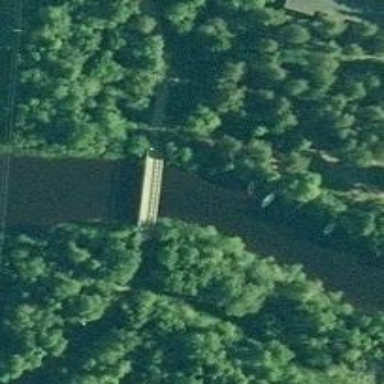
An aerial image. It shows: Bridge over cycleway with grade2 tracktype.